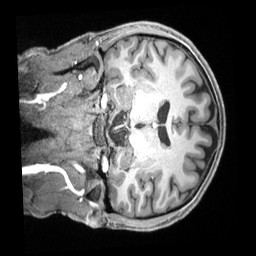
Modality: T1w
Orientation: coronal
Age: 21
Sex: male
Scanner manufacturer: siemens
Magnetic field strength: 3 T
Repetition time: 2.4 s
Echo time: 0.00226 s